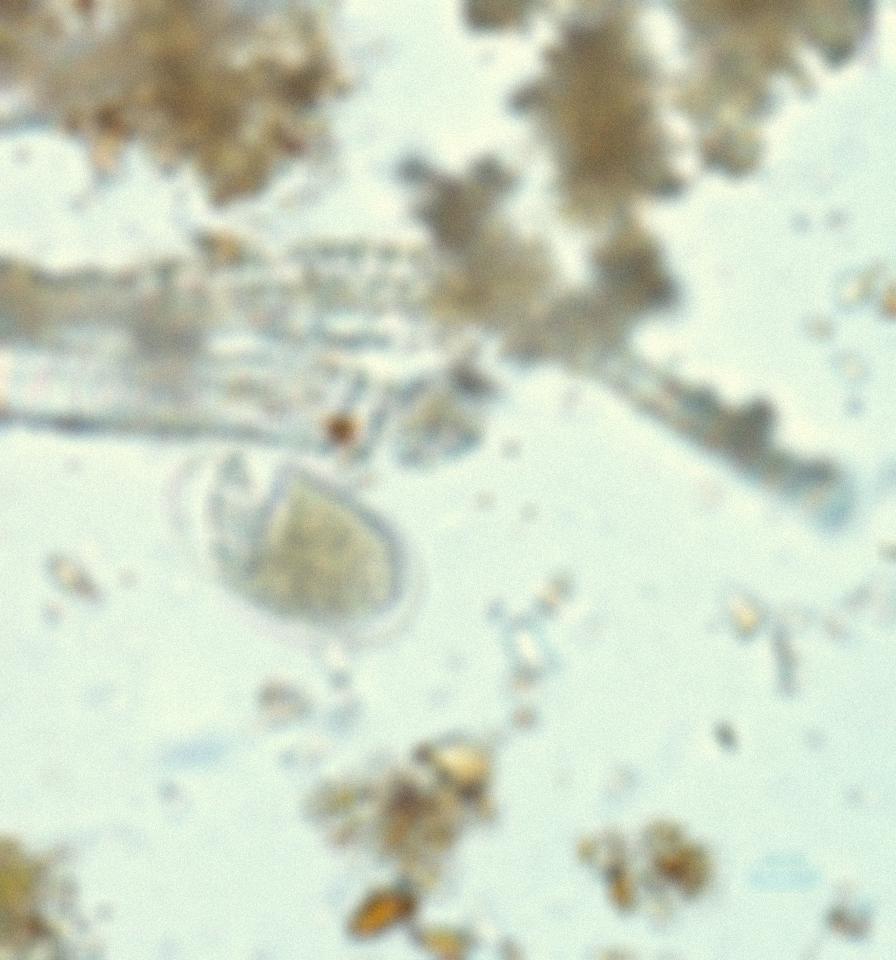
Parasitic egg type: Hookworm egg